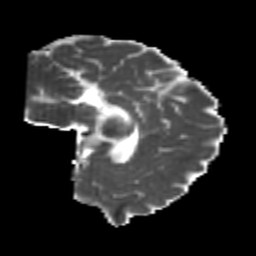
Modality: MD
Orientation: sagittal
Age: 22
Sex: male
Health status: healthy
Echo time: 0.074 s